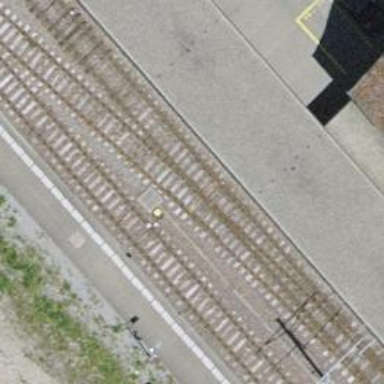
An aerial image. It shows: Single-track railway with electrified contact lines.